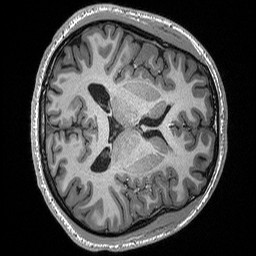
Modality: T1w
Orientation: axial
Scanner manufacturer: siemens
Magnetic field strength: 3 T
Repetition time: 2.3 s
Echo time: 0.00298 s